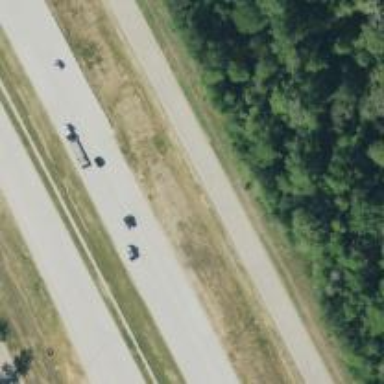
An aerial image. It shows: Primary highway with frontage road.